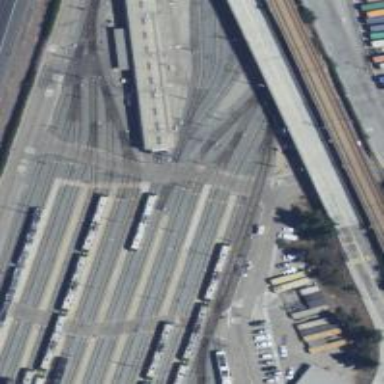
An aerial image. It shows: Light rail yard with electrified contact lines.